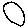
Label: circle